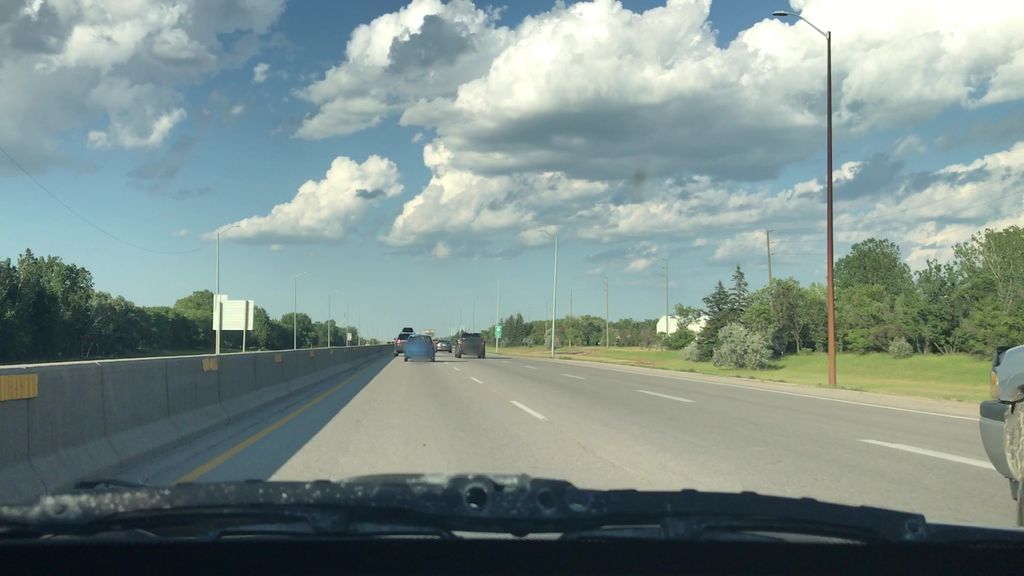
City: winnipeg